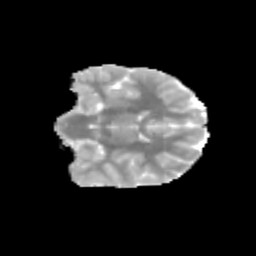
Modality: MD
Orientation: coronal
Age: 11
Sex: female
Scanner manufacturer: siemens
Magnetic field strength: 3 T
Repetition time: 3.8 s
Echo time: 0.07 s